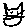
Label: cat